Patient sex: M
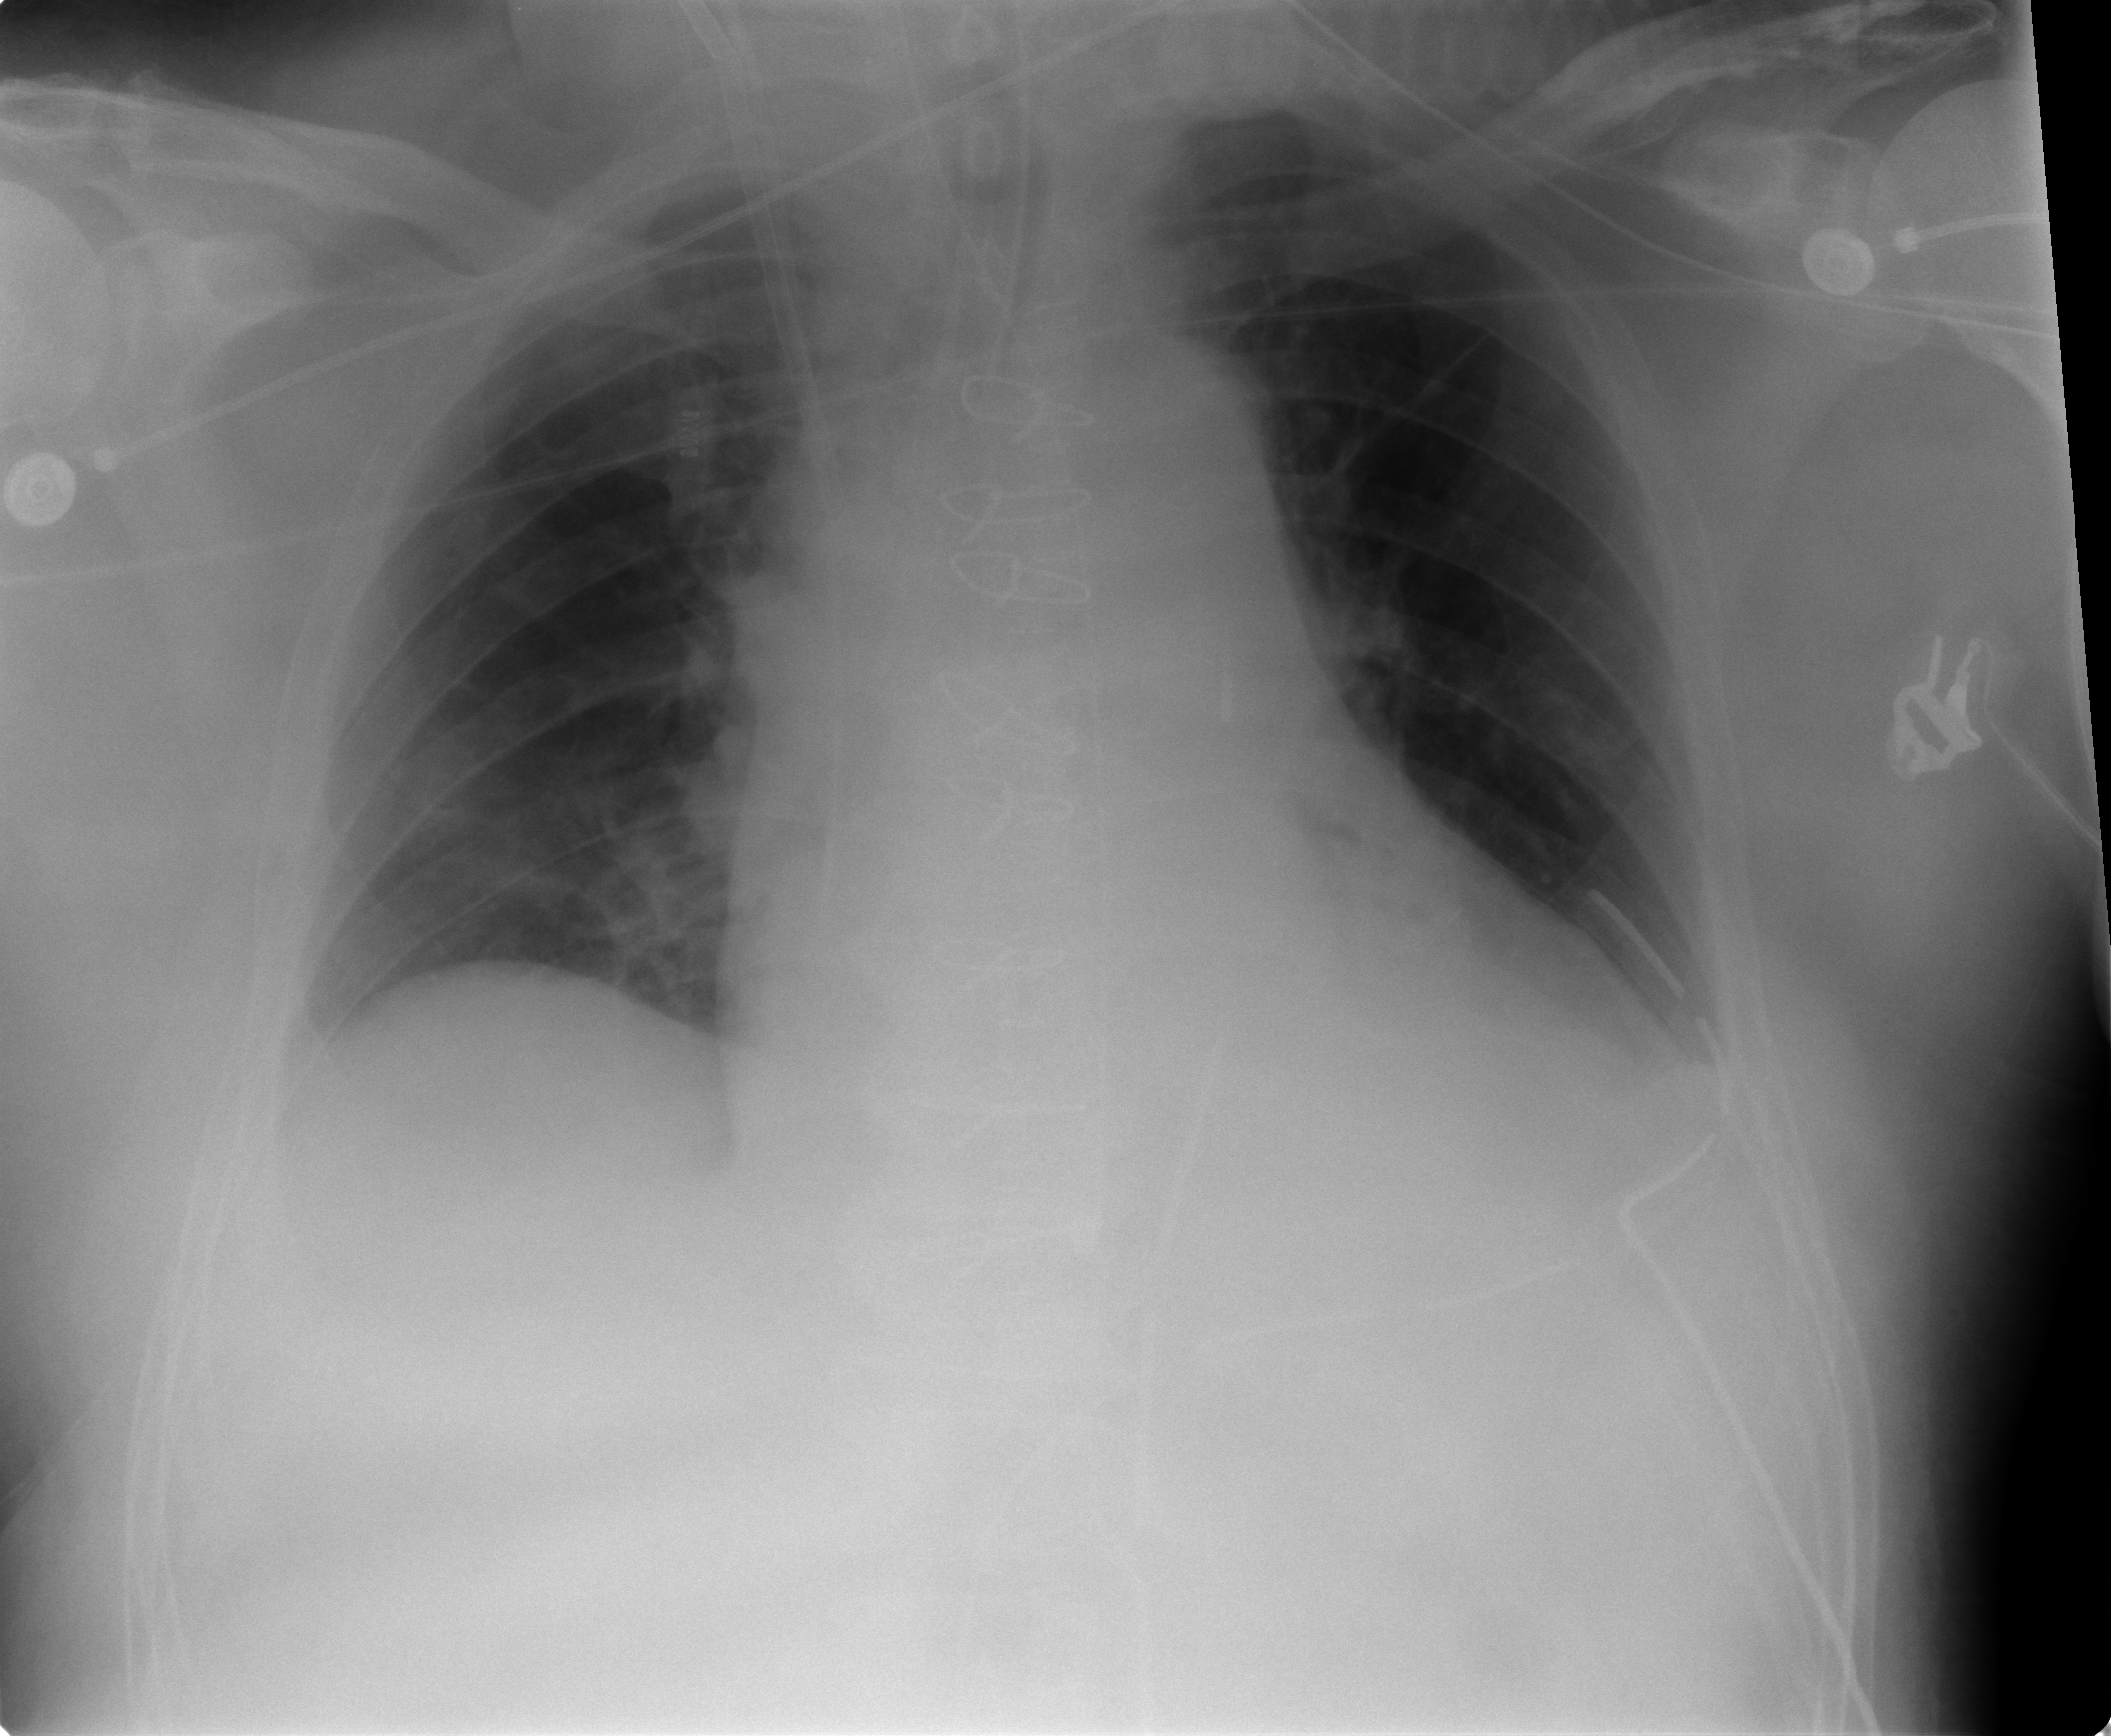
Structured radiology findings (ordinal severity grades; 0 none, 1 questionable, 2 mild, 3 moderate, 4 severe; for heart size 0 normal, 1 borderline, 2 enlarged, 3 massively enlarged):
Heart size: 2
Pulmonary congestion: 0
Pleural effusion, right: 0
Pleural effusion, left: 1
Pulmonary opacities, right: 0
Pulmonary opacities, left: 0
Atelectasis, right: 2
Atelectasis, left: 2